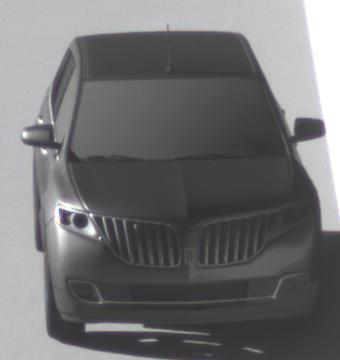
Make: Lincoln
Model: MKX
Detailed model: Gen. 1 CD3
Model produced from: 2010
Model produced until: 2015
Doors: 5
Color: gray
Road condition: dry road
Daytime: morning or afternoon
Contrast: high contrast